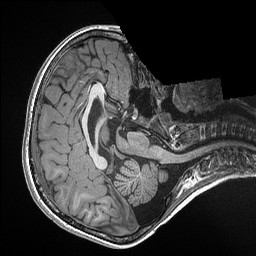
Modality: T1w
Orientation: axial
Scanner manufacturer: siemens
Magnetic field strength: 3 T
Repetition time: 2.3 s
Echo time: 0.00298 s